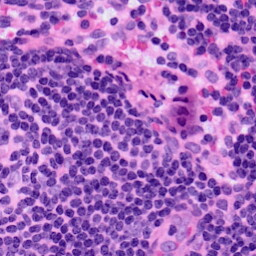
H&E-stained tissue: LymphNode